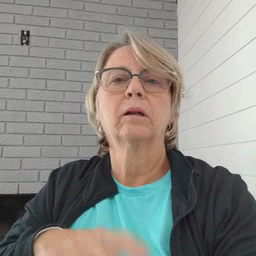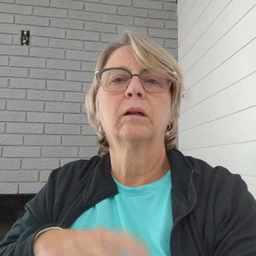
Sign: doll